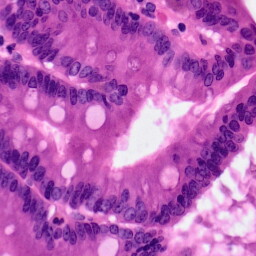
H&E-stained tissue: Pancreatic